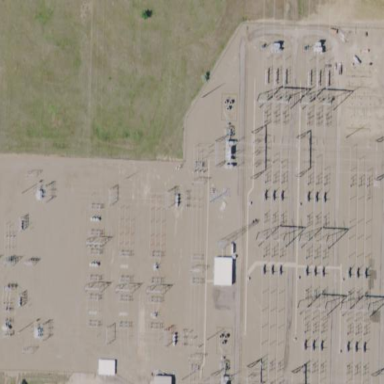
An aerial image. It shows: Fenced power substation at the transmission level.